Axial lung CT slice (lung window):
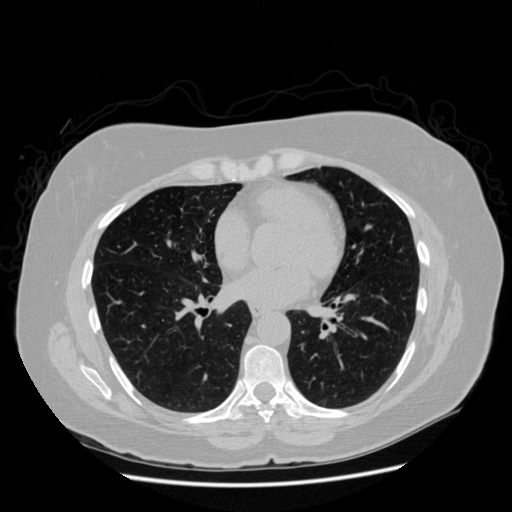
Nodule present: no